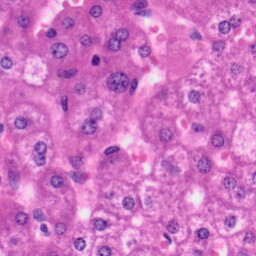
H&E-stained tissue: Liver